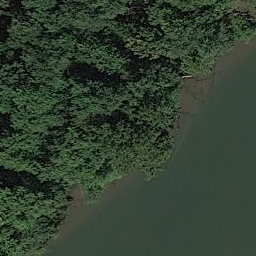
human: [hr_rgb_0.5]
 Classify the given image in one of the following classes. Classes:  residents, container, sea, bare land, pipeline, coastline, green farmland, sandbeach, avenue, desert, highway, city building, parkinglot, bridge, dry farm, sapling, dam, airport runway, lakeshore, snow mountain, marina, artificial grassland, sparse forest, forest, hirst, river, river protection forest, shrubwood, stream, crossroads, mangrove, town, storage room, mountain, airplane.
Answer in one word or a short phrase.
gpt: river protection forest